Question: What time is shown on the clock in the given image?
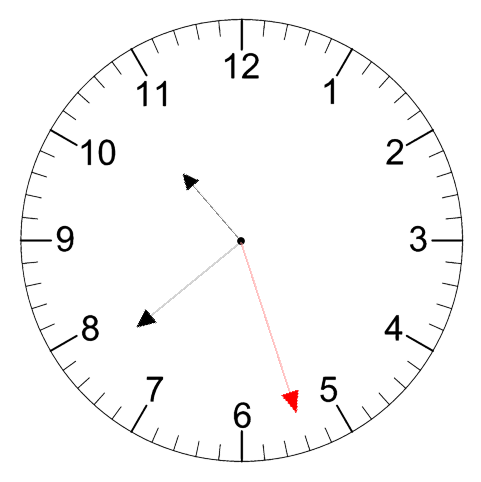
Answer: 10:38:27